Question: I am trying to create a grid of small buttons that serve as "status lamps", i.e. they background is changed according to the data they represent (green representing ok values, red = bad).
Currently, I create buttons with:
'''
buttonL3_0_1 = tk.Button(frameL3,bg='#003399',relief='flat',width=1,borderwidth=0,height=1)
'''
However the default tkinter button size is to large. I am hoping to pack 60x24 or at least 30x48 buttons. As You might guess, these represent minutes of a day. After the data for a given day is loaded, good minutes will be represented by green buttons.
Is there any way to further reduce button size? Or perhaps other method to implement this. I also provide a small screenshot of an 1x12 button array. I had to take a picture with my phone because of this stupid mint cynamon / AMD Catalyst / Multi monitor setup bug that makes all my screenshots black.
I am hoping to pack atleast 30 buttons in the same width. Of course, height reduction would also be appreciated. At this stage, the background of all buttons is blue.
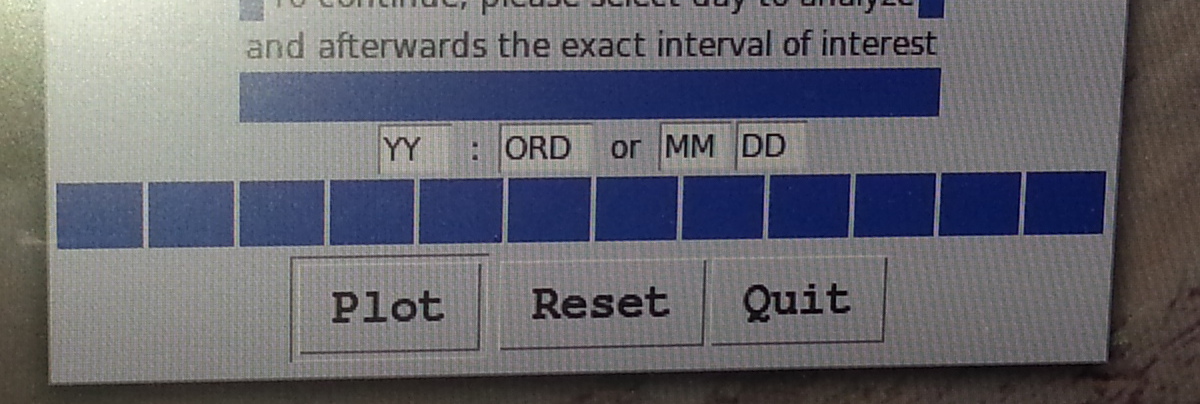
Answer: Well, I just managed to find a solution: I used an 6x6 transparent gif as the buttons image and this solved the problem. The status functionality remains since the gif is transparent.